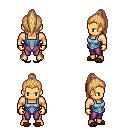
a pixel art fantasy rpg character, male body template, human, tanned skin, blue vest, magenta pants, light blonde long topknot hairstyle, gold gloves, brown slippers, four views (front, back, left, right), 2x2 character sprite sheet, small pixel art, hard edges, no anti-aliasing